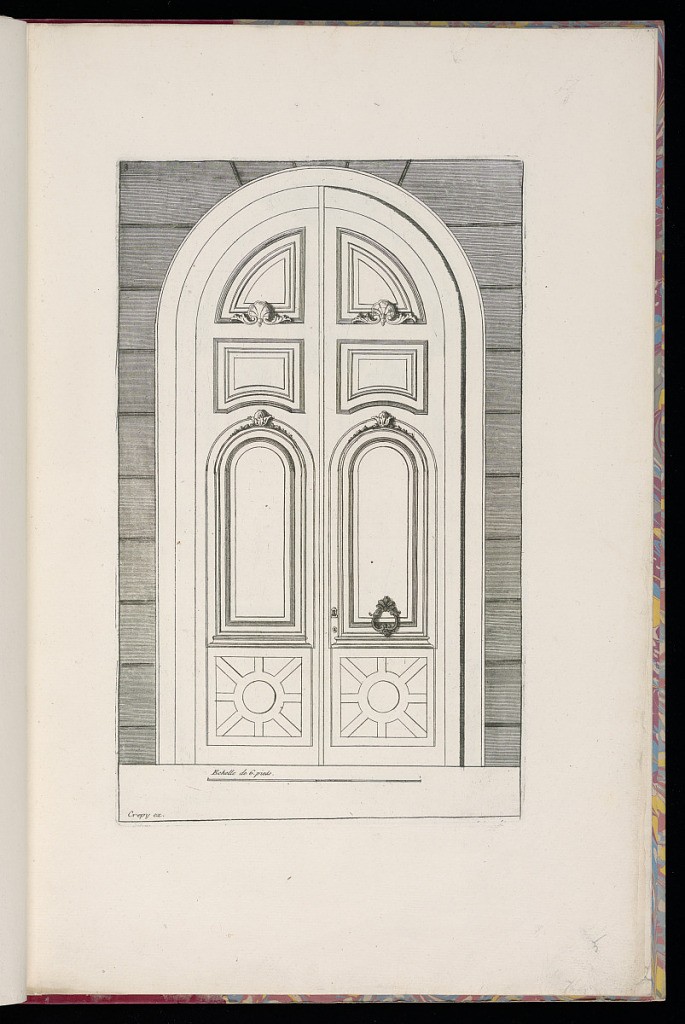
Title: Design for Doors for a Porte Cochère
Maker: Louis Crépy, French, 1680?–1760
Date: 1680-1718
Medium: Etching and engraving on laid paper
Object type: Print
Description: Elevation of a set of arched double doors for a porte-cochère decorated with ornament motifs including shells with rinceaux.